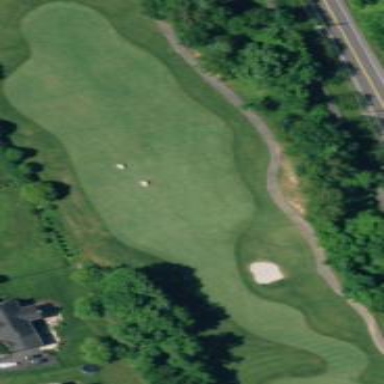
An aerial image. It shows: Grassy area designated as golf fairway.